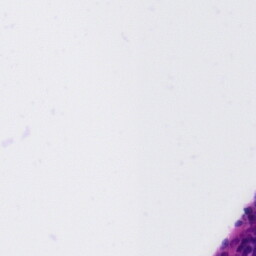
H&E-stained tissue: Tonsil